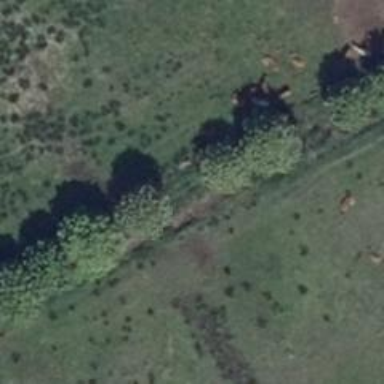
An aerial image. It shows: Row of trees in natural setting.